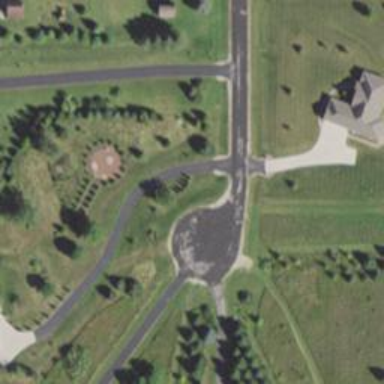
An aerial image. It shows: Turning circle on the road.